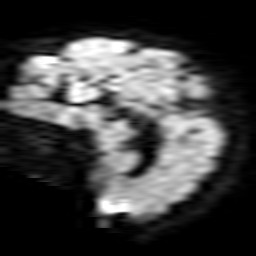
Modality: TRACE
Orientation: sagittal
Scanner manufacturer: philips
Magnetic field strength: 1.5 T
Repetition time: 3.124 s
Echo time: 0.06163 s